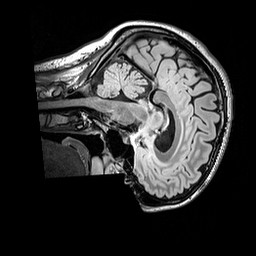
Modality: FLAIR
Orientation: sagittal
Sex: female
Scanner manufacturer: siemens
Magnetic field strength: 3 T
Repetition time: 5 s
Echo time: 0.395 s